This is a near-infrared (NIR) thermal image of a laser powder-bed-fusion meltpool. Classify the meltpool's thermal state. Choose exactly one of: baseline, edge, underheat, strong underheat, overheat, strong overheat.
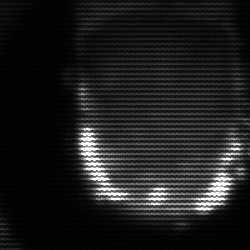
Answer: baseline